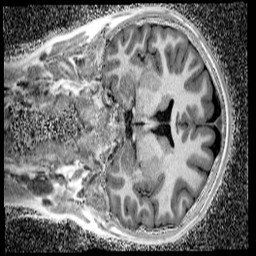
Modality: UNIT1_denoised
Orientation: coronal
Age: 11
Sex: male
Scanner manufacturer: siemens
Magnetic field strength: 3 T
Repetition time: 4 s
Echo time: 0.00299 s